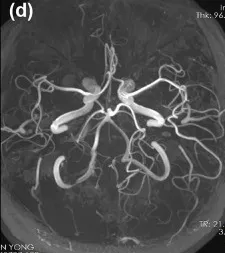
MRI performed 15 days after the onset of the second prolonged attack. MRA showed dilation of left MCA and PCA (d).
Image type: radiology (mri)